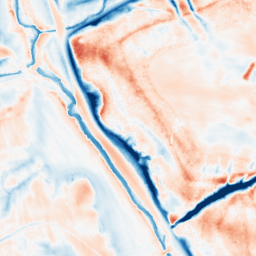
Category: trend_removal
Decomposition family: local_polynomial
Decomposition parameters: window_size: 31
degree: 3
Upsampling method: bilinear
Upsampling parameters: scale: 4
Upsampling scale: 4